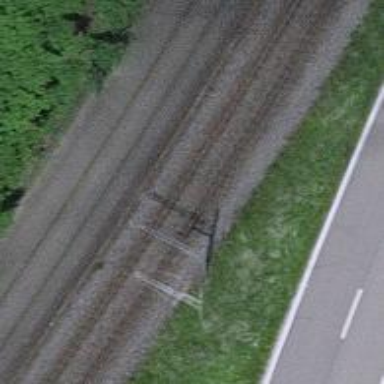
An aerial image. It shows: Single-track railway with electrified contact lines.